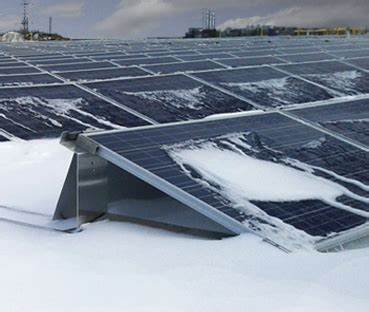
Label: Snow-Covered